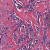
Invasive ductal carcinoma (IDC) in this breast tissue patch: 1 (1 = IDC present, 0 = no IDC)